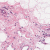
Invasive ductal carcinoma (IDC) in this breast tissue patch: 0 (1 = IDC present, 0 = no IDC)